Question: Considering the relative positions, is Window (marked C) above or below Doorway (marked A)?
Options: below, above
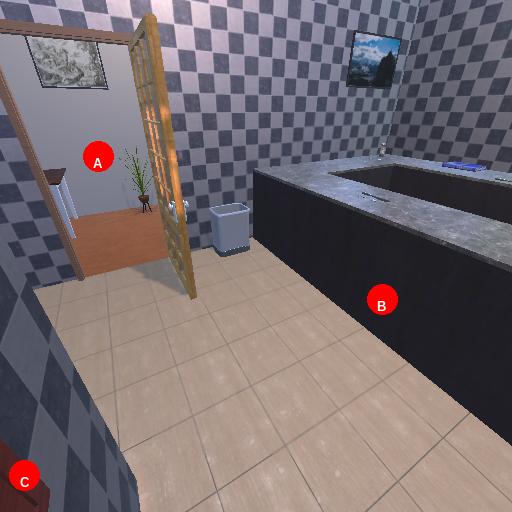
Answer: below